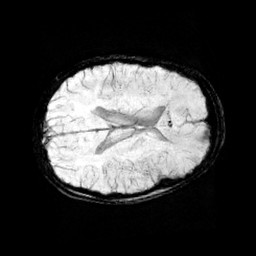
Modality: minIP
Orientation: axial
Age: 11
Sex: female
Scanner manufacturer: siemens
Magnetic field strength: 3 T
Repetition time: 0.027 s
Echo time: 0.02 s